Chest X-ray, PA view. Patient: 49 years old, sex M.
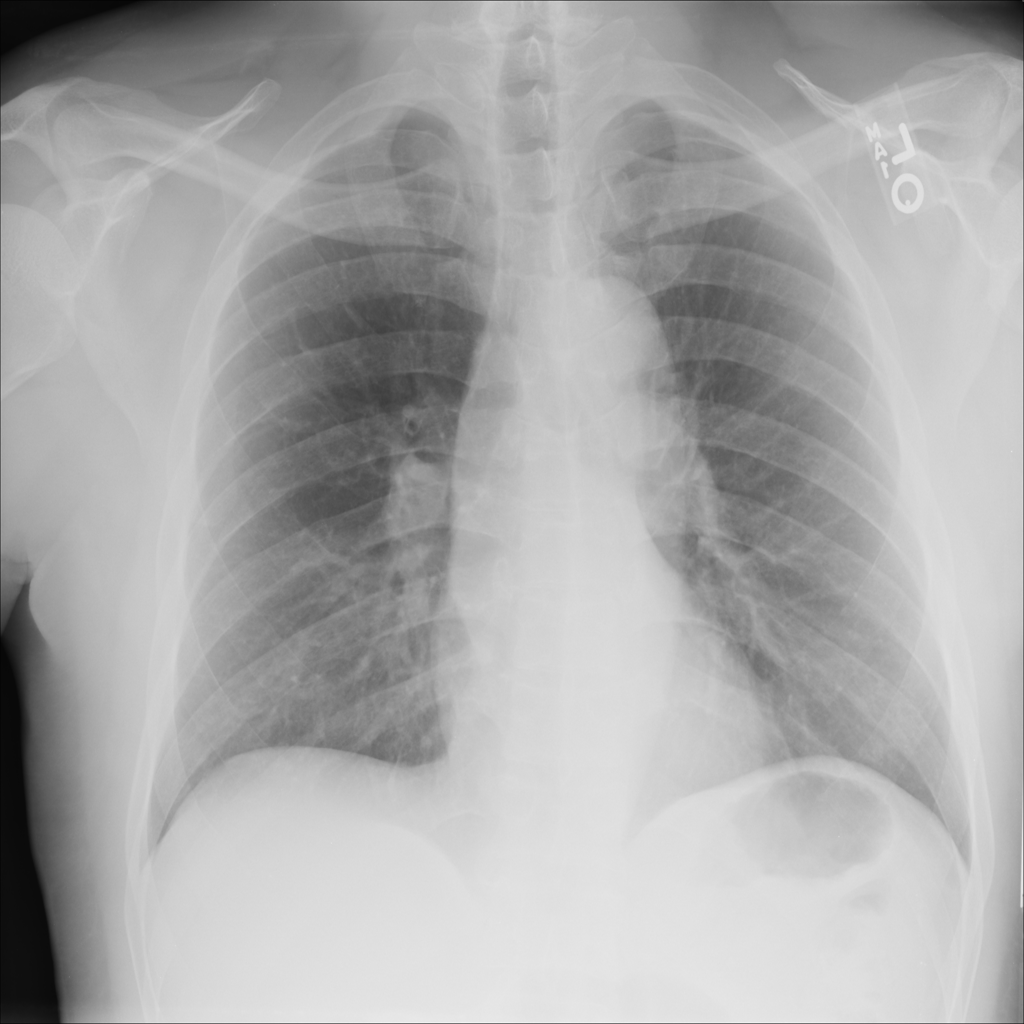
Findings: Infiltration